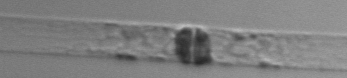
Label: Dactyliosolen_blavyanus